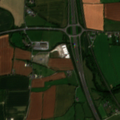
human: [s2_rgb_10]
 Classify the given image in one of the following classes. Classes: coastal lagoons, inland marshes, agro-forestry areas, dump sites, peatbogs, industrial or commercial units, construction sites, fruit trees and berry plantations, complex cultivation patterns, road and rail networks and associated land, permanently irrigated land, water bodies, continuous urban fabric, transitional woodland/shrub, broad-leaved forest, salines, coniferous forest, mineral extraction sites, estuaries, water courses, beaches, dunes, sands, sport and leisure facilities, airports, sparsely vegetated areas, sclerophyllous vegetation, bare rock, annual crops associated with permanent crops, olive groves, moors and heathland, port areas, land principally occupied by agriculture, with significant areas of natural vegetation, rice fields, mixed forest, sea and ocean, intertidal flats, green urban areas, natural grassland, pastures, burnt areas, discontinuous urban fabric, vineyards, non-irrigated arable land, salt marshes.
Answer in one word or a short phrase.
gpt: road and rail networks and associated land, non-irrigated arable land, pastures